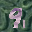
Label: 9